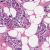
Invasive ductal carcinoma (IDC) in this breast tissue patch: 1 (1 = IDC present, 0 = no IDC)